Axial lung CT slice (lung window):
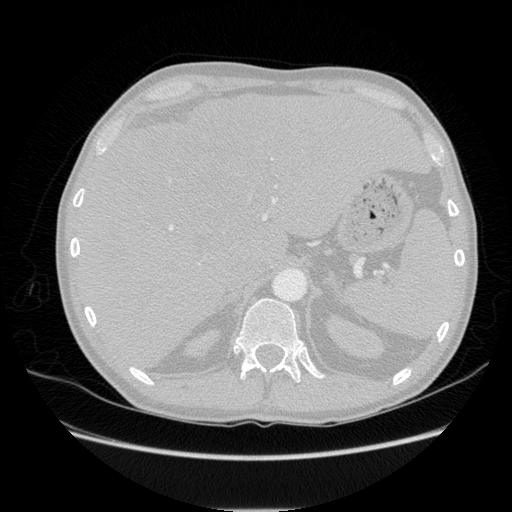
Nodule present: no